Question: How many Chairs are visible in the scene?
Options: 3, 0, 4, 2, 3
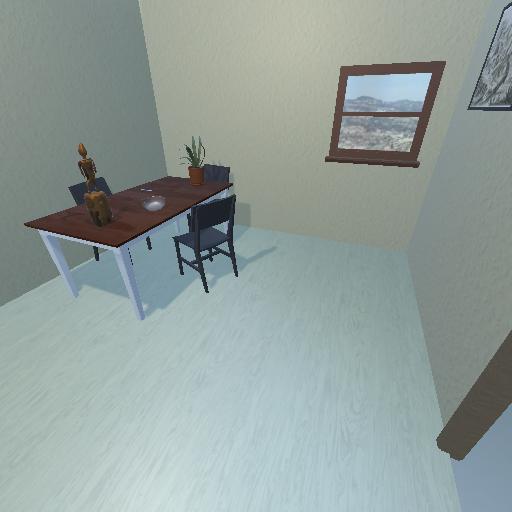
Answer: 3